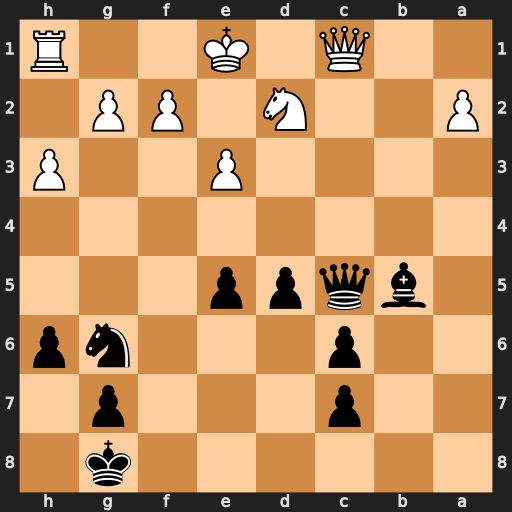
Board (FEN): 6k1/2p3p1/2p3np/1bqpp3/8/4P2P/P2N1PP1/2Q1K2R
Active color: b
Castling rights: K
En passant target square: -
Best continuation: Qxc1#